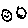
Label: smiley face